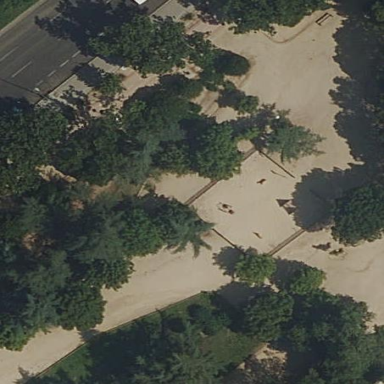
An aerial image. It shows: Playground area for leisure activities on the land.